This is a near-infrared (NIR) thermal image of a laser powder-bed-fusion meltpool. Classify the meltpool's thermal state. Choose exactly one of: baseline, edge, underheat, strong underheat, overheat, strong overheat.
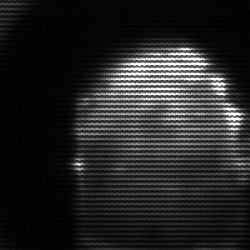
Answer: baseline